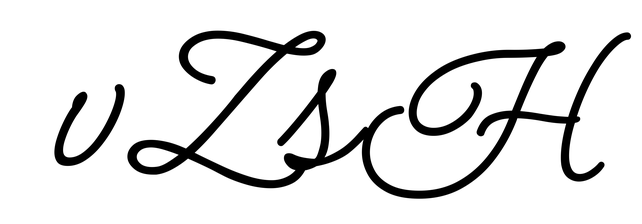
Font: MeowScript-Regular